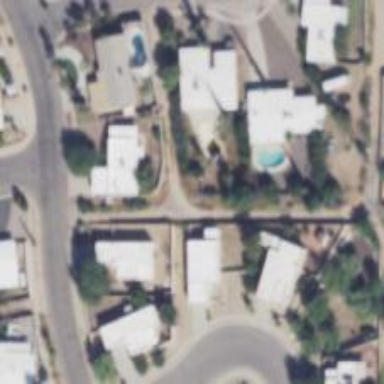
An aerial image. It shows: Alley classified as service road.